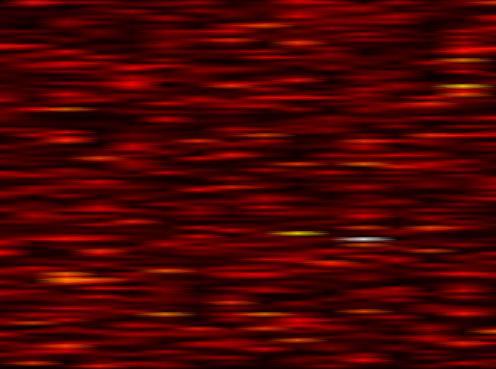
Label: UFMC